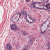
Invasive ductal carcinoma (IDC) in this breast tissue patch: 0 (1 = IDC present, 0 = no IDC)